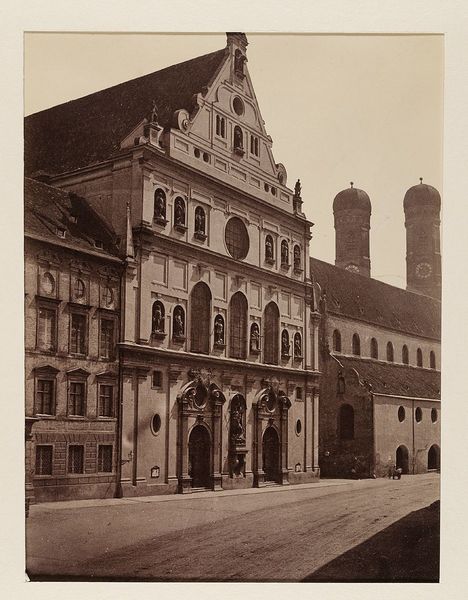
Titel: Michaelskirche, München
Künstler: Georg Böttger
Standort: Hamburg
Institution: Museum für Kunst und Gewerbe Hamburg
Schlagwörter: kirchturm, stadt, architektur, kirche, fassade, ort, dorf, foto, fotografie, photographie, stadtansicht, photo, karton, michael, architekturfotografie, aussenbau, albumin, lichtbild, historische, st, architekturphotographie, bildwerke, angewandte und bildende kunst, hessische systematik, schwarzweißpositivverfahren, silbersalzverfahren, schwarzweißfotografie, gebäude, örtlichkeit, straße, stätte, straßen, plätze, albuminpapier